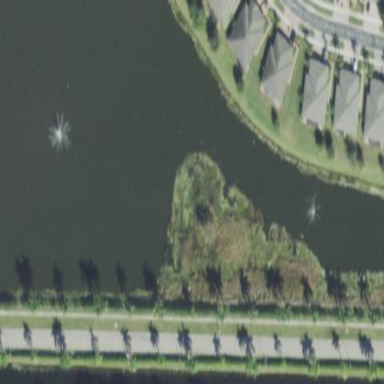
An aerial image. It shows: Pond with natural water.